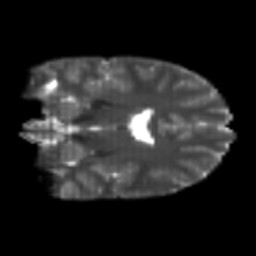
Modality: T2w
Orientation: coronal
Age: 25
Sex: female
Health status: healthy
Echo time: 0.074 s